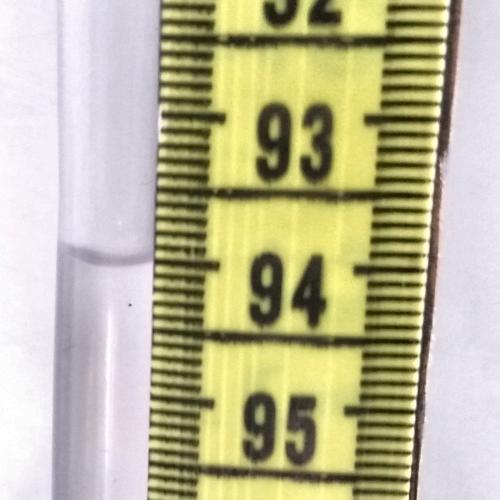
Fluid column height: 94.0 cm